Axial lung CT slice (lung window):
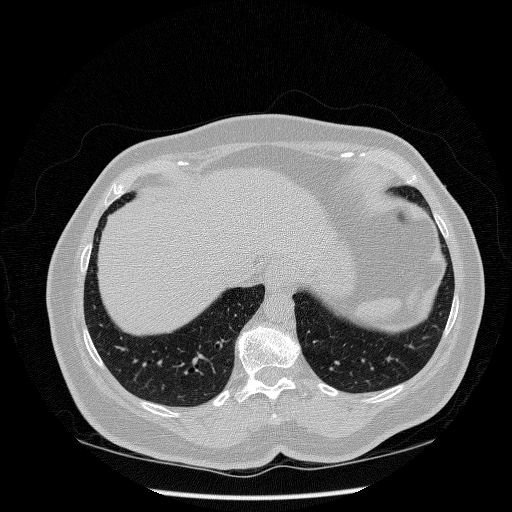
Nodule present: no